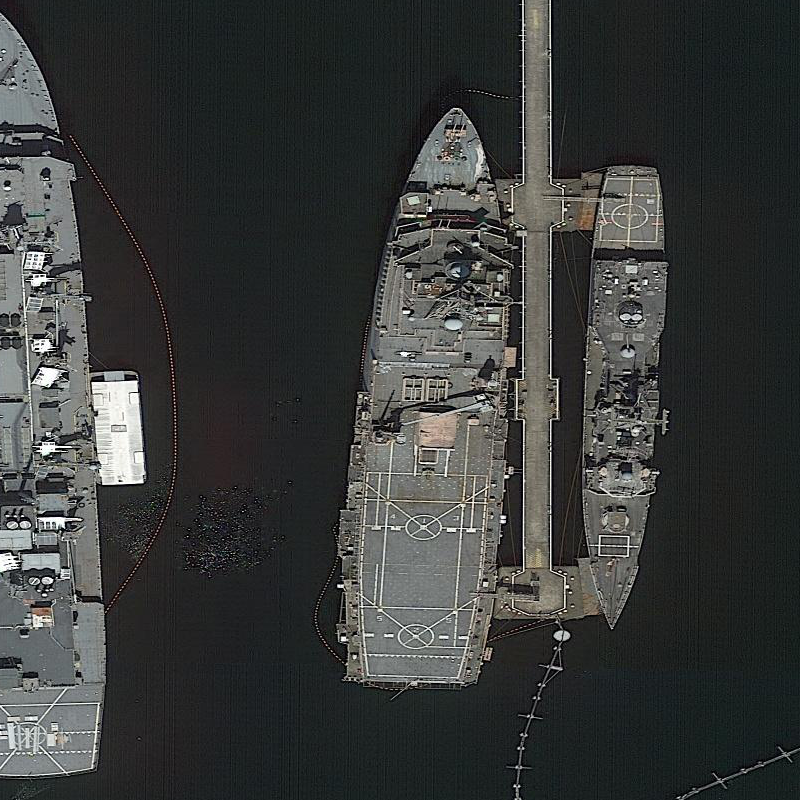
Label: combat